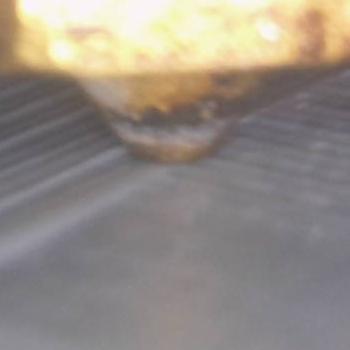
Flow rate: 44%